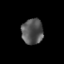
Tissue: skin
Cell type: Epithelial cells
Senescence score: 0.274
Nuclear area (px): 541
Mean DAPI intensity: 83.972